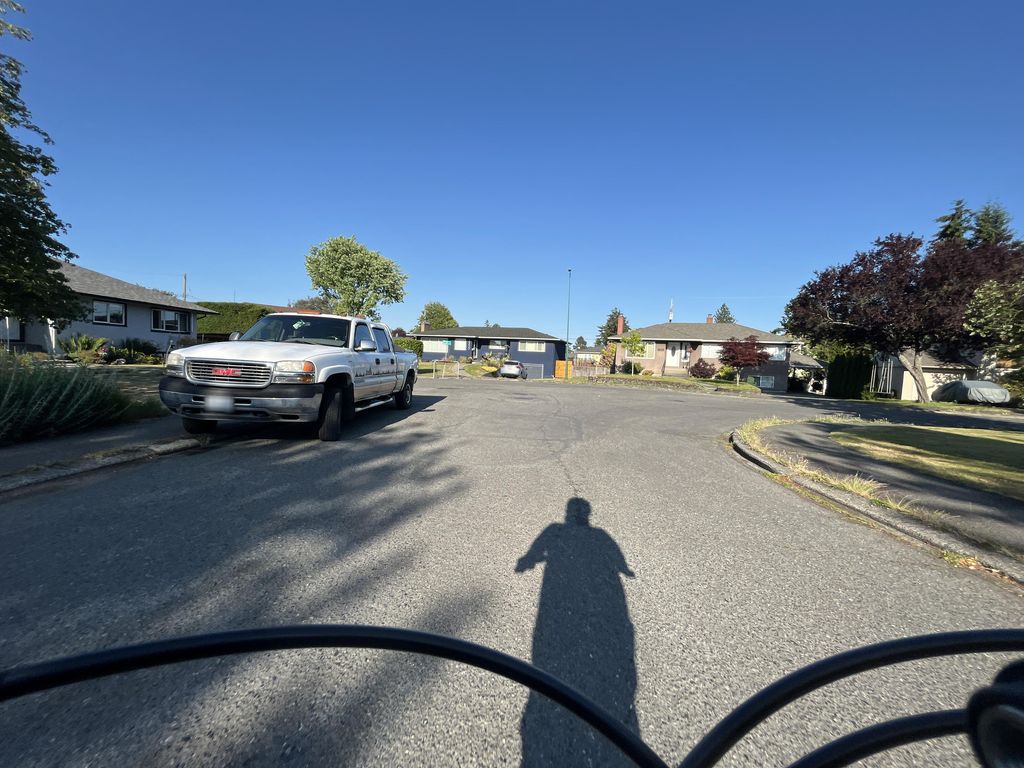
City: victoria